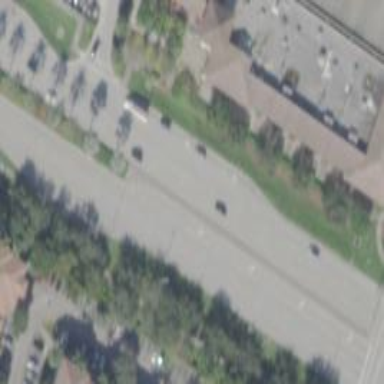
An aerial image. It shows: Primary road with asphalt surface.